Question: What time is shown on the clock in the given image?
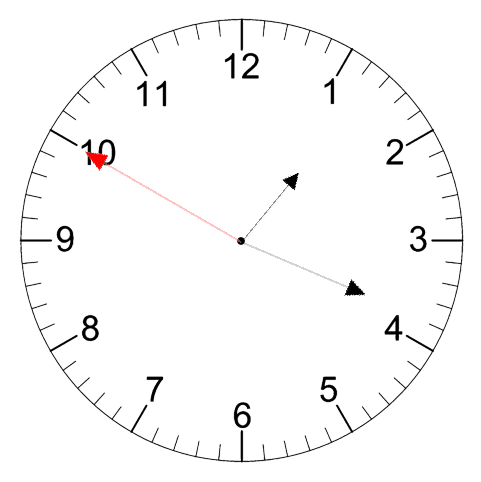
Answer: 01:18:50